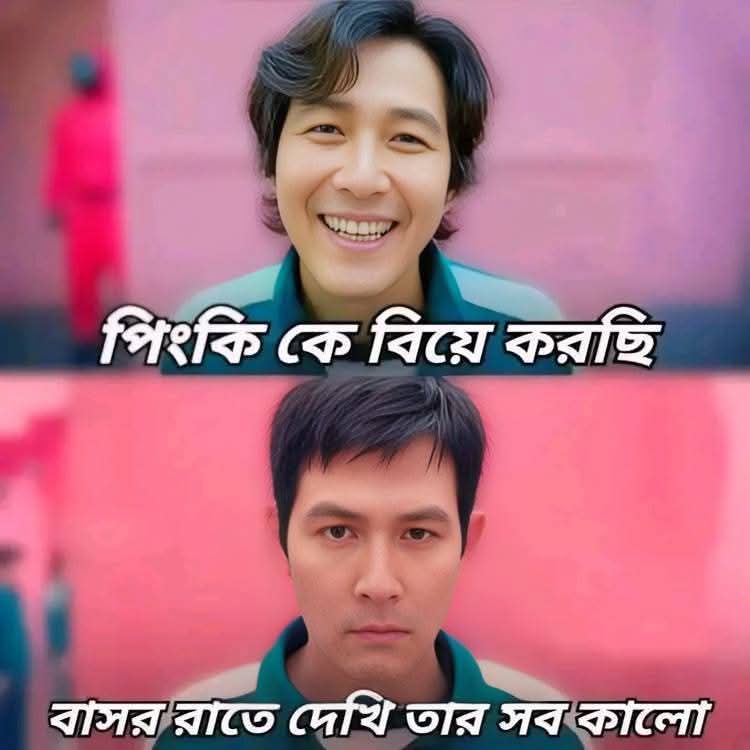
Text: পিংকি কে বিয়ে করছি বাসর রাতে দেখি তার সব কালো
Label: Hate
Hate category: Personal Offence
Targeted group: Individual